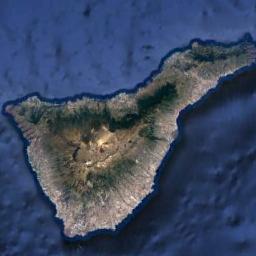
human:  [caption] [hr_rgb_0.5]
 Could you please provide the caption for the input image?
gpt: The irregularly shaped island is surrounded by blue sea water, The island is a mixture of green and yellow colors, With mountains and a few green plants .

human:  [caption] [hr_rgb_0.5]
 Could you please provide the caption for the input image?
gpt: The islands are not large .

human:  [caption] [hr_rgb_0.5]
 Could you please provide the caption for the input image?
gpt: The island with a mountain is surrounded by light blue waters .

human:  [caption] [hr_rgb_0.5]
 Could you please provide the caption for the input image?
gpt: The land on the island is uneven .

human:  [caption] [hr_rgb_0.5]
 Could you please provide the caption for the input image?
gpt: The island with a brown mountain and many trees is on a blue sea .